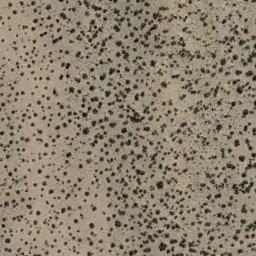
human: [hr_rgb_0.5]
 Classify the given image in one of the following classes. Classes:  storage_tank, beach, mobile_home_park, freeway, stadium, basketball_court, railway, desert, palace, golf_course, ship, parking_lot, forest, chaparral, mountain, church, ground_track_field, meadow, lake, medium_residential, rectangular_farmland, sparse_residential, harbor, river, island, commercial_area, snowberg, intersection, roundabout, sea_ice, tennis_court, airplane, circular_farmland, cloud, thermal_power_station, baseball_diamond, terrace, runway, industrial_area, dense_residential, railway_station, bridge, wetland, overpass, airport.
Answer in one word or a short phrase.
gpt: chaparral